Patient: sex F, age 71
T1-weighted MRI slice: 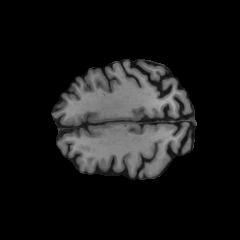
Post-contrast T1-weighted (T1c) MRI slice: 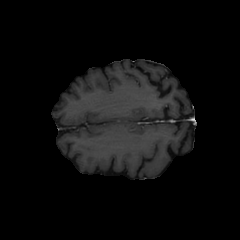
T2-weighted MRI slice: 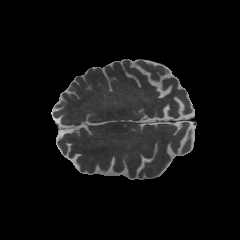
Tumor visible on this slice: no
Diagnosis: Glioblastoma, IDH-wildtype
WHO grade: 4